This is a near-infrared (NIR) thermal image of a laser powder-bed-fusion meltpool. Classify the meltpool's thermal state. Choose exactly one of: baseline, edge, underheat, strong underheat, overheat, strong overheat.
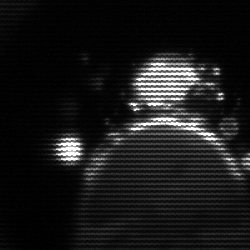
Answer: edge